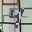
Label: 4